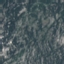
Land use / land cover: HerbaceousVegetation